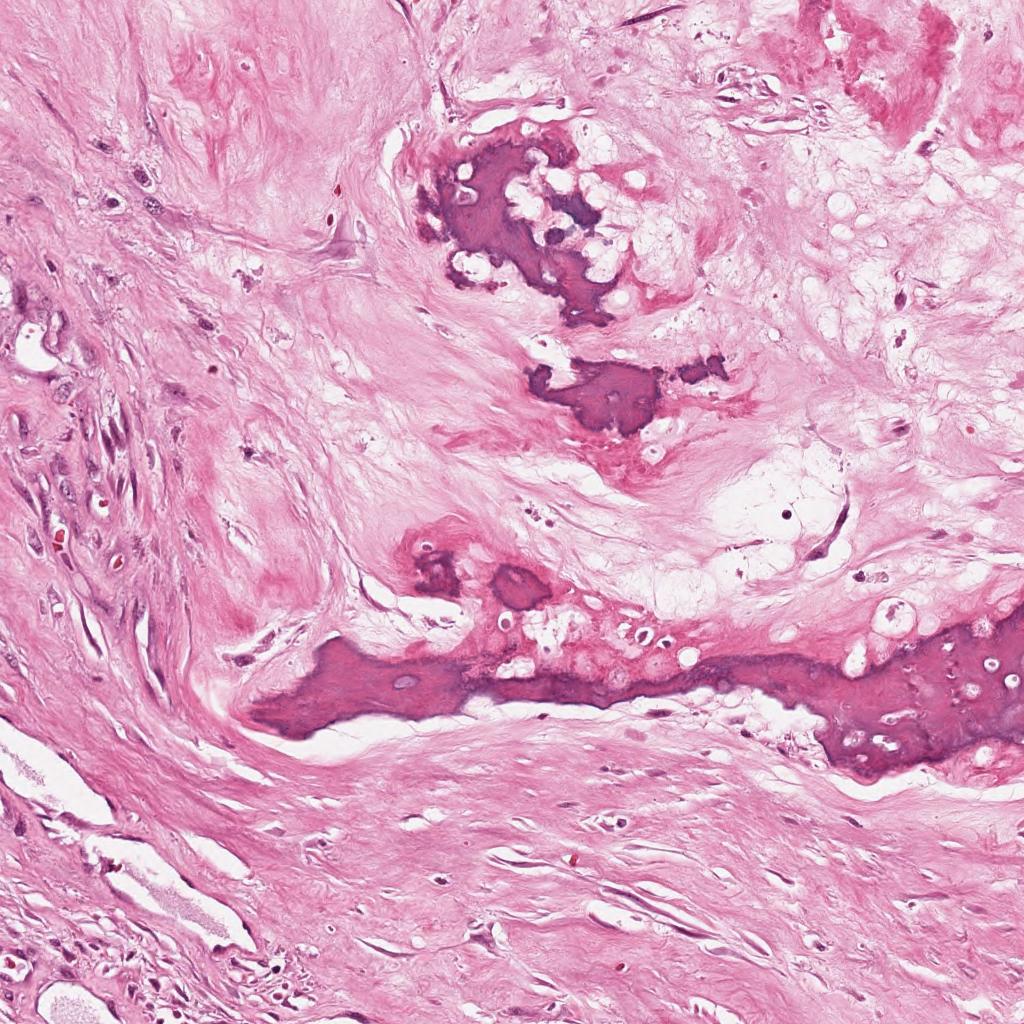
Label: Non-Viable-Tumor